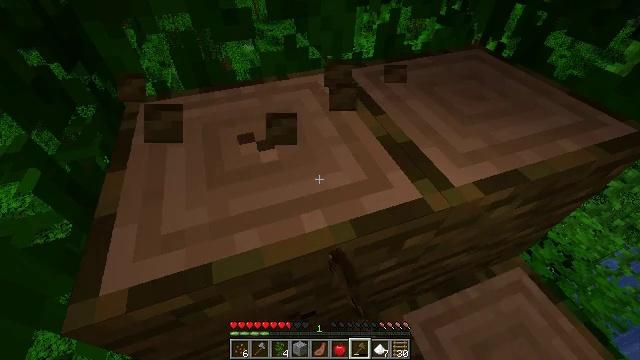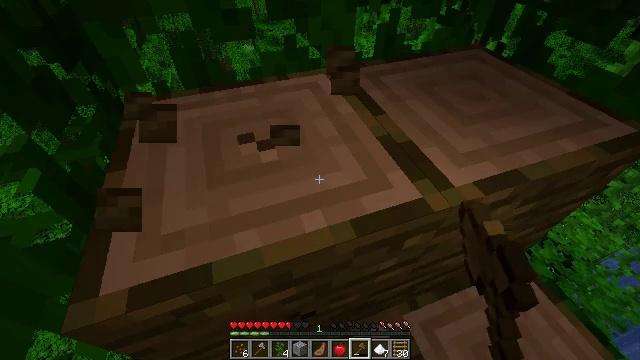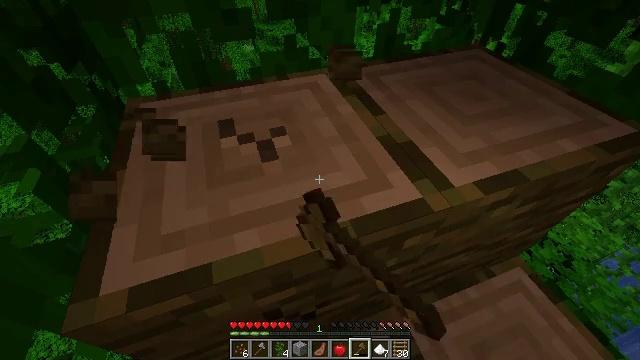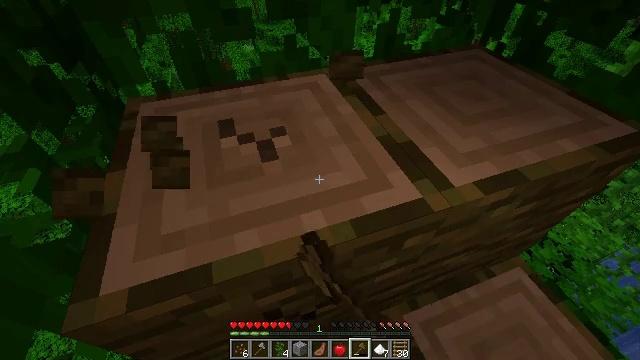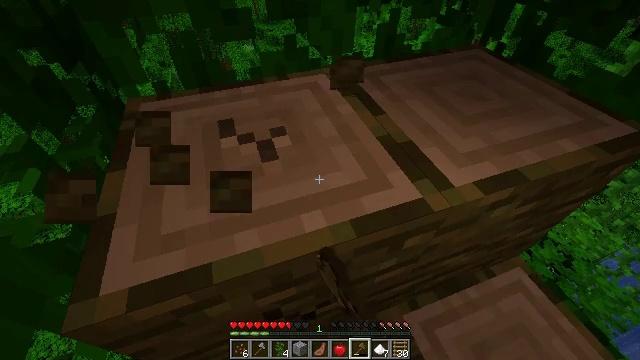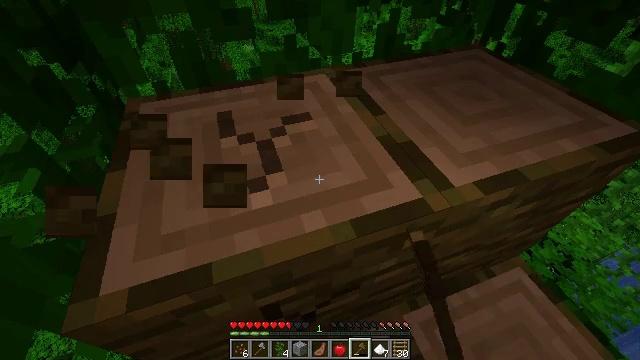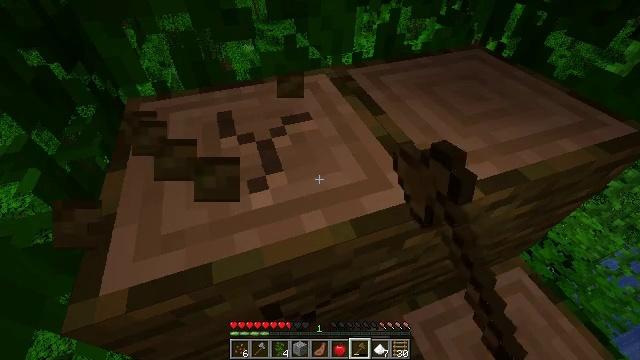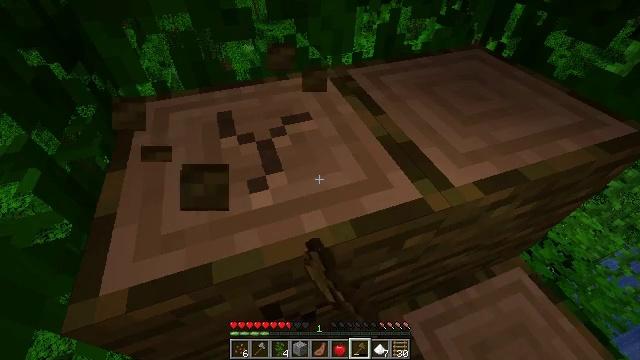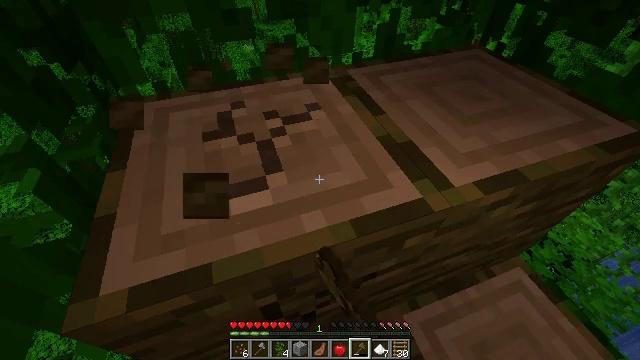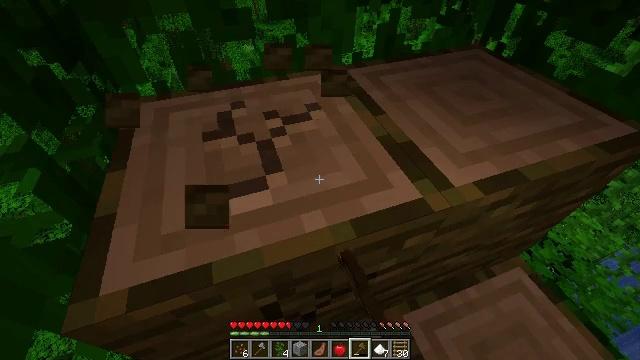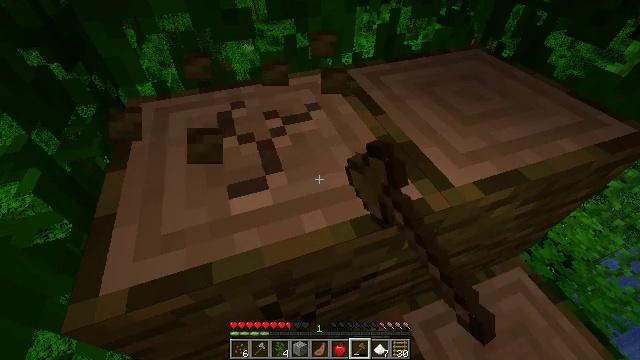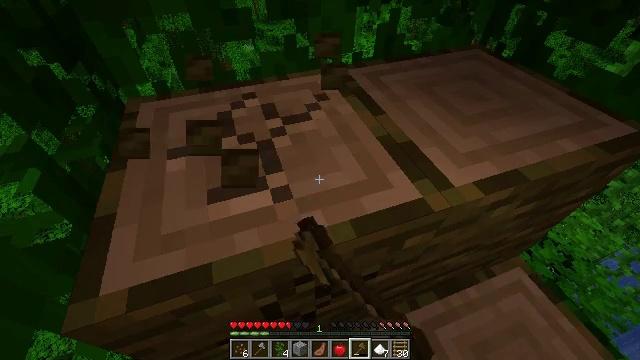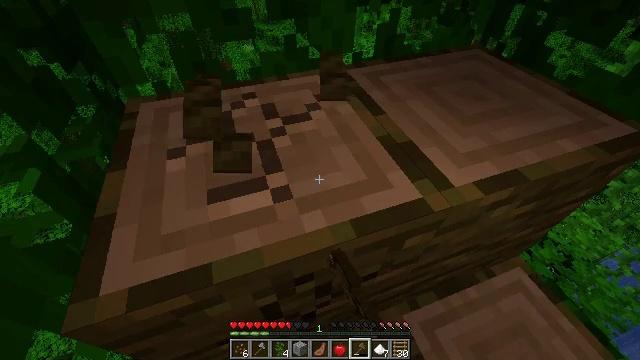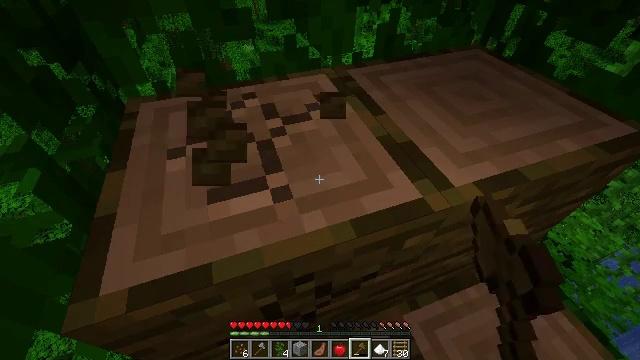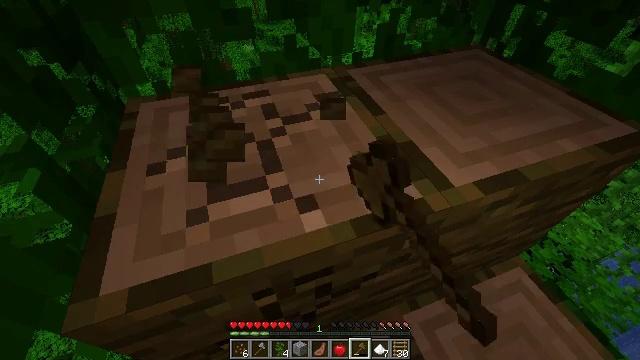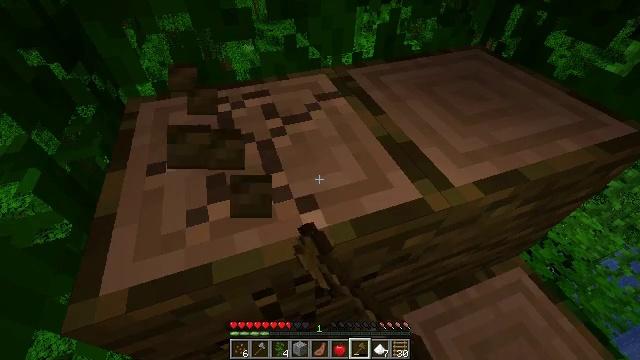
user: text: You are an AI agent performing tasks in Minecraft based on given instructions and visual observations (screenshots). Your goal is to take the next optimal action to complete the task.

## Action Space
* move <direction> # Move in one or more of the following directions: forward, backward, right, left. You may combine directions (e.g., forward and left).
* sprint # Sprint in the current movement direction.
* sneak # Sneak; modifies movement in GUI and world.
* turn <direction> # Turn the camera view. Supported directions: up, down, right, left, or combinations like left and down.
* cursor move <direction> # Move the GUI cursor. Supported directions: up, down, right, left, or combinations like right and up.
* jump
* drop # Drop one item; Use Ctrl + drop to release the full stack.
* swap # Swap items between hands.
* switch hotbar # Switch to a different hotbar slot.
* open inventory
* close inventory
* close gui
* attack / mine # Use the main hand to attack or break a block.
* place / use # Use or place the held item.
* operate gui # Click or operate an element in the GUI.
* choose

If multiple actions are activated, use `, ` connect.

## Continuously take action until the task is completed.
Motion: motion action
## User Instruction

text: Use an axe to chop the jungle log.
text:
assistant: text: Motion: attack / mine
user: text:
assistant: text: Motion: attack / mine
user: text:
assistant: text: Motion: attack / mine
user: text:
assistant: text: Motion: attack / mine
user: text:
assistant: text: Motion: attack / mine
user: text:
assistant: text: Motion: attack / mine
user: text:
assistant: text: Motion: attack / mine
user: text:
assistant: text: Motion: attack / mine
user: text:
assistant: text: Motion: attack / mine
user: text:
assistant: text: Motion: attack / mine
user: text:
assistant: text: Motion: attack / mine
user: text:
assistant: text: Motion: attack / mine
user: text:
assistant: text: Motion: attack / mine
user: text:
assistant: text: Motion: attack / mine
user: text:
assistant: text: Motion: attack / mine
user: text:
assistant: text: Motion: attack / mine
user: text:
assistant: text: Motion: attack / mine
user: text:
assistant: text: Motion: attack / mine
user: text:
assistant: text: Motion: attack / mine
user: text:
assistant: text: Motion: attack / mine
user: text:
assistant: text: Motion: attack / mine
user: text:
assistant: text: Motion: attack / mine
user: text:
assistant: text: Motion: attack / mine
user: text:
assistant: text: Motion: attack / mine
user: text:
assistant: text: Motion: attack / mine
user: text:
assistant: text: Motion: attack / mine
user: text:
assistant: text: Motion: attack / mine
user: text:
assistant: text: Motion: attack / mine
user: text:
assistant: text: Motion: attack / mine
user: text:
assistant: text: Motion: attack / mine